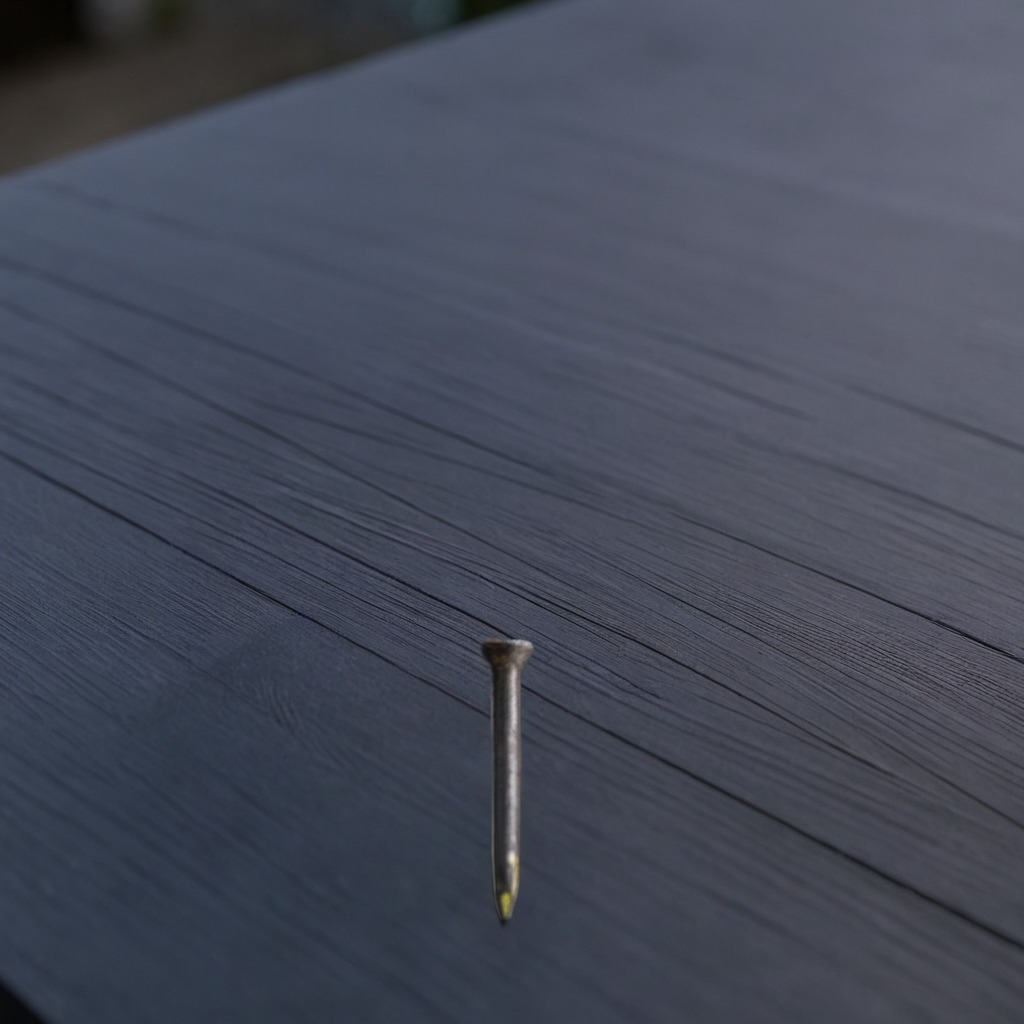
A nail is lying on the table.